Field crop: maize
Growth stage: 2
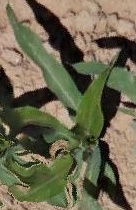
Species: maize